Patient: sex M, age 77
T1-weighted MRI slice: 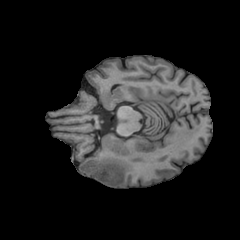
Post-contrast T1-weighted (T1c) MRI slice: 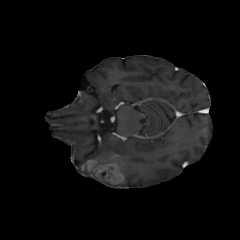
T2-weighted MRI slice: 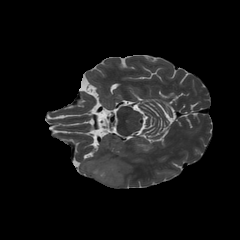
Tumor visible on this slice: yes
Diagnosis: Glioblastoma, IDH-wildtype
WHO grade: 4